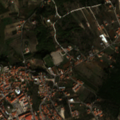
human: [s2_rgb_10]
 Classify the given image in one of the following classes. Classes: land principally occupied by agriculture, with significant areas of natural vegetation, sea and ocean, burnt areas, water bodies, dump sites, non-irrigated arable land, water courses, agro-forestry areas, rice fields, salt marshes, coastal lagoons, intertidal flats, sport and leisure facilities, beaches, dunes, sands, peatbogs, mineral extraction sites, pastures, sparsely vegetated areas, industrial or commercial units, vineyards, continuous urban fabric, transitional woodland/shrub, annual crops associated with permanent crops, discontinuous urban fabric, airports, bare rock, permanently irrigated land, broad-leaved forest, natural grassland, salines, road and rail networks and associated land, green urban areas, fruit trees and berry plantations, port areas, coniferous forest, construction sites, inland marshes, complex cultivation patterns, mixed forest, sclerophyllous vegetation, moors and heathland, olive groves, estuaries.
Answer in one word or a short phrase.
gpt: continuous urban fabric, discontinuous urban fabric, vineyards, complex cultivation patterns, land principally occupied by agriculture, with significant areas of natural vegetation, broad-leaved forest, sclerophyllous vegetation